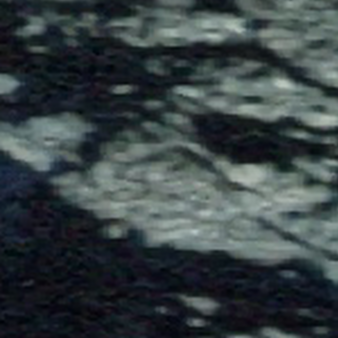
Label: other